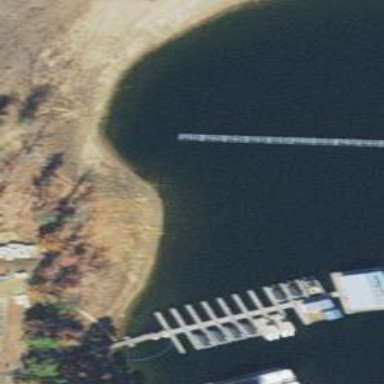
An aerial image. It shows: Building used for boat storage.